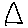
Label: triangle